Interaction volume radius: 5 \u00c5
Interaction volume height: 10 \u00c5
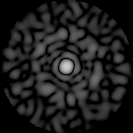
Disorder parameter: 0.8416